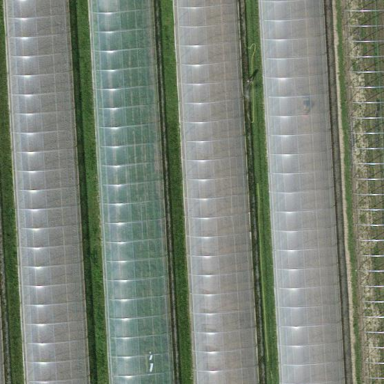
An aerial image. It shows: Greenhouse.